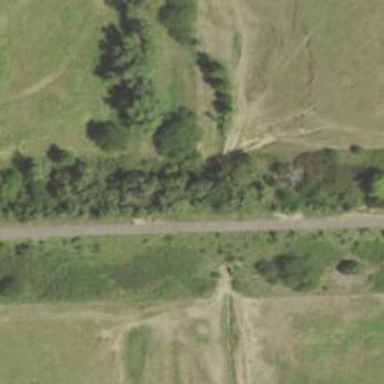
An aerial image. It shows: Abandoned railway.